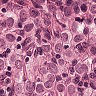
Metastatic tissue present: yes